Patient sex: M
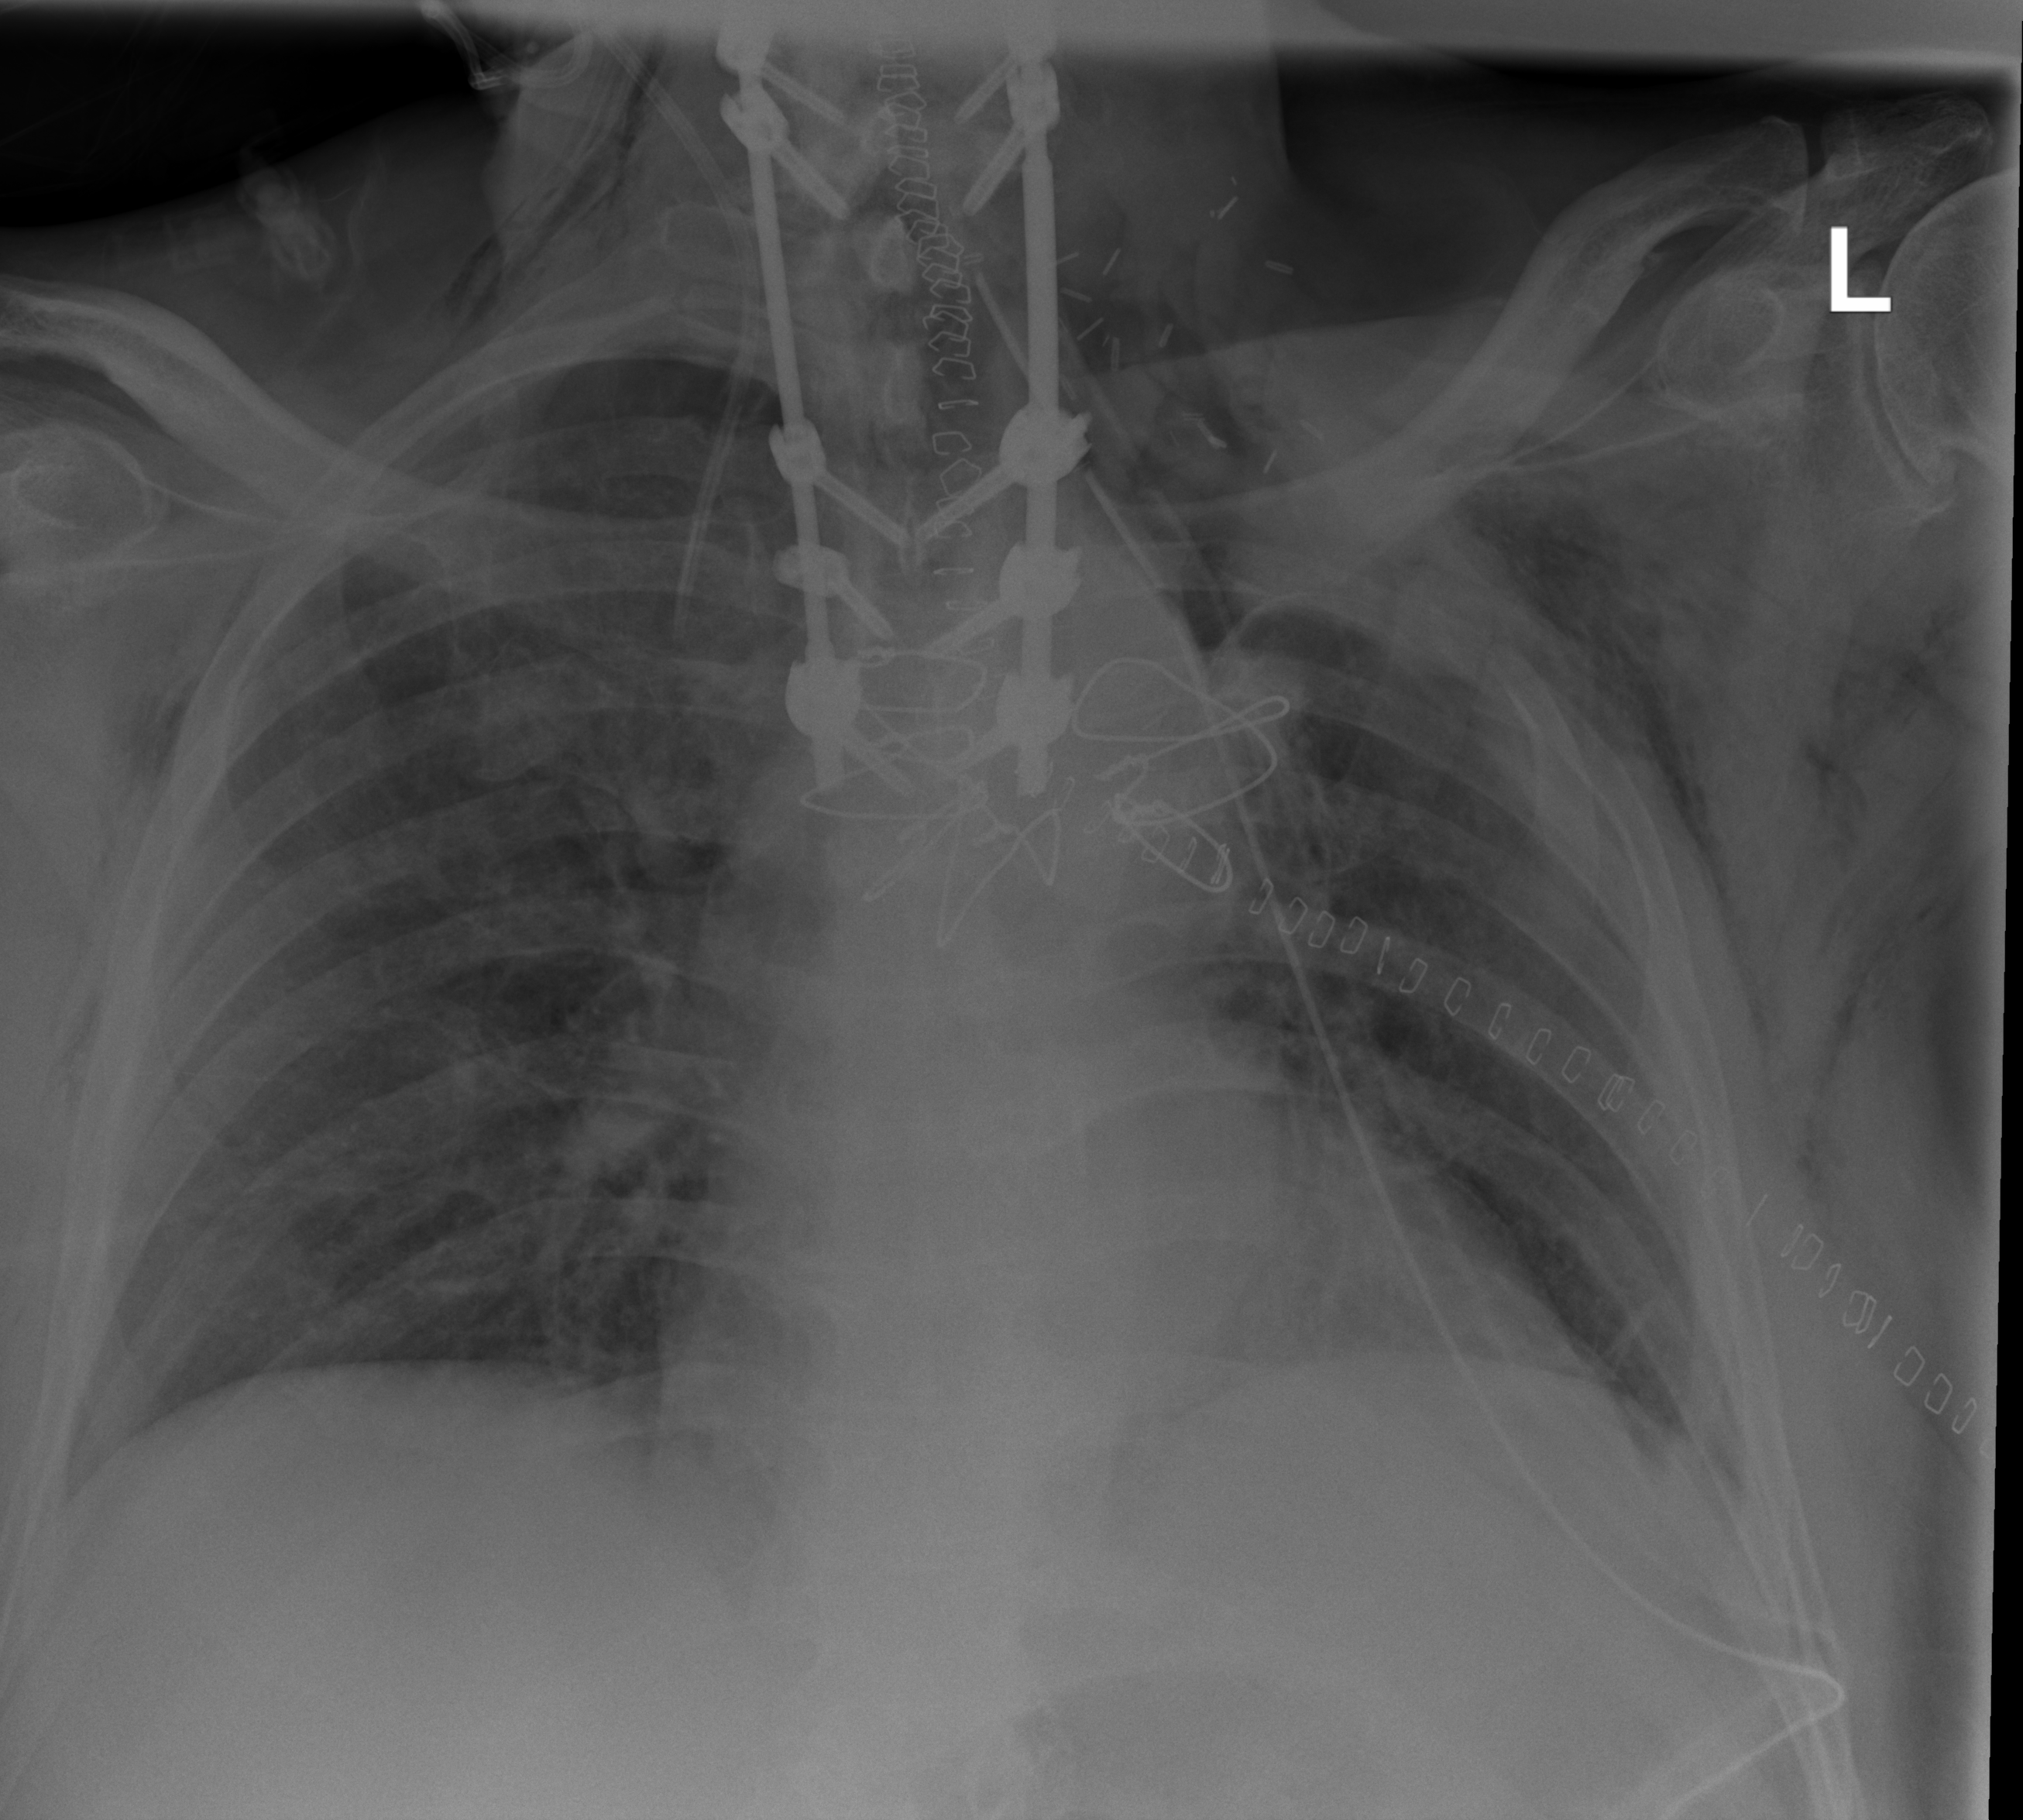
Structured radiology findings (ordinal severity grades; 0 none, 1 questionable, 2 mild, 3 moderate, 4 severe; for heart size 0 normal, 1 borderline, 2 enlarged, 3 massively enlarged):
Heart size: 2
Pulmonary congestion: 2
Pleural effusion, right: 0
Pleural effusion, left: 0
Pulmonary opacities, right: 0
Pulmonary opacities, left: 0
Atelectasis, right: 2
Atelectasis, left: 2